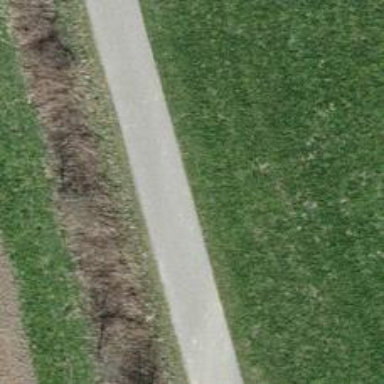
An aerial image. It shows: Asphalt cycleway with grade1 track type. The cycleway runs along abandoned railway.